Question: I'd like to be able to make a 'JComboBox' with the arrow centered, below the text, to look like the pictured buttons from Word.

I understand that the usage of the pictured buttons here differs from the usage of a JComboBox, but I'm more concerned about getting the arrow in the right position. Does anyone know how to do this?
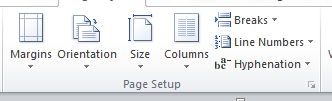
Answer: The appearance of a 'JComboBox' is determined by the chosen Look & Feel's UI delegate, typically a subclass of 'BasicComboBoxUI'. You can replace the delegate, as shown <URL>.